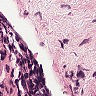
Metastatic tissue present: no